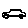
Label: car